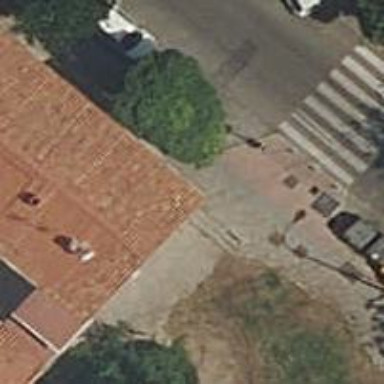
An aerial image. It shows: Footway made of paving stones.